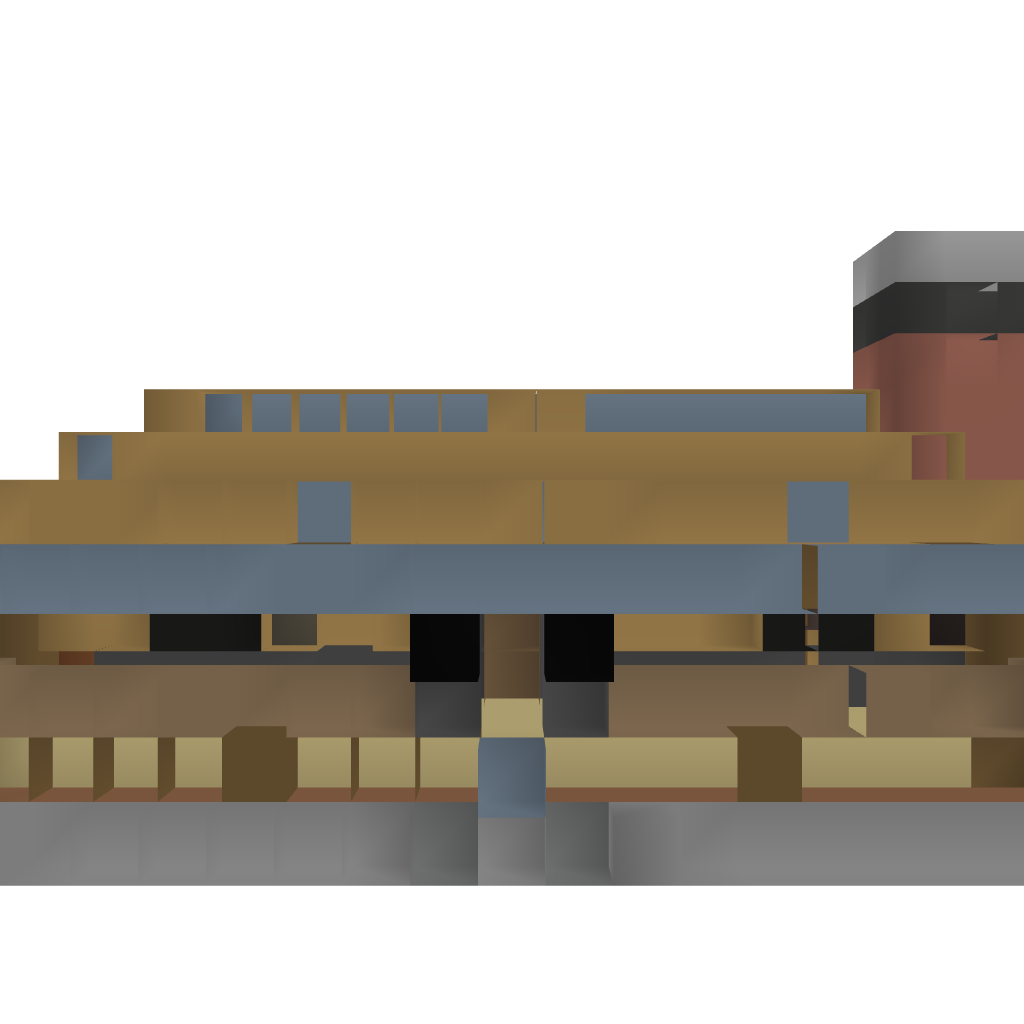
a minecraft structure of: Modern Cabin